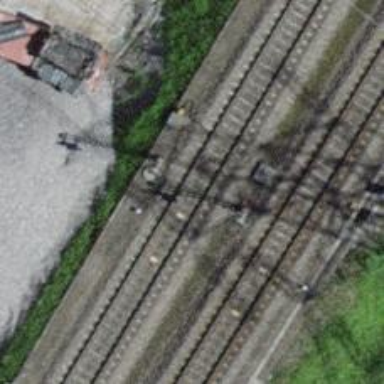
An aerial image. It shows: Railway signal.